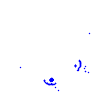
Particle: kaon